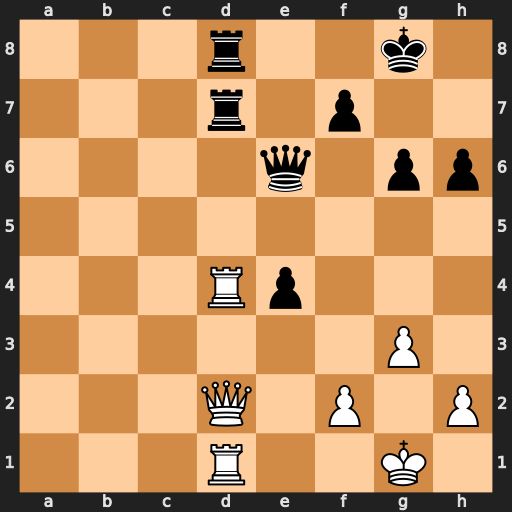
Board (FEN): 3r2k1/3r1p2/4q1pp/8/3Rp3/6P1/3Q1P1P/3R2K1
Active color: w
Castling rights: -
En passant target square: -
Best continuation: Rxd7 Rxd7 Qxd7